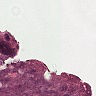
Metastatic tissue present: no